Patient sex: M
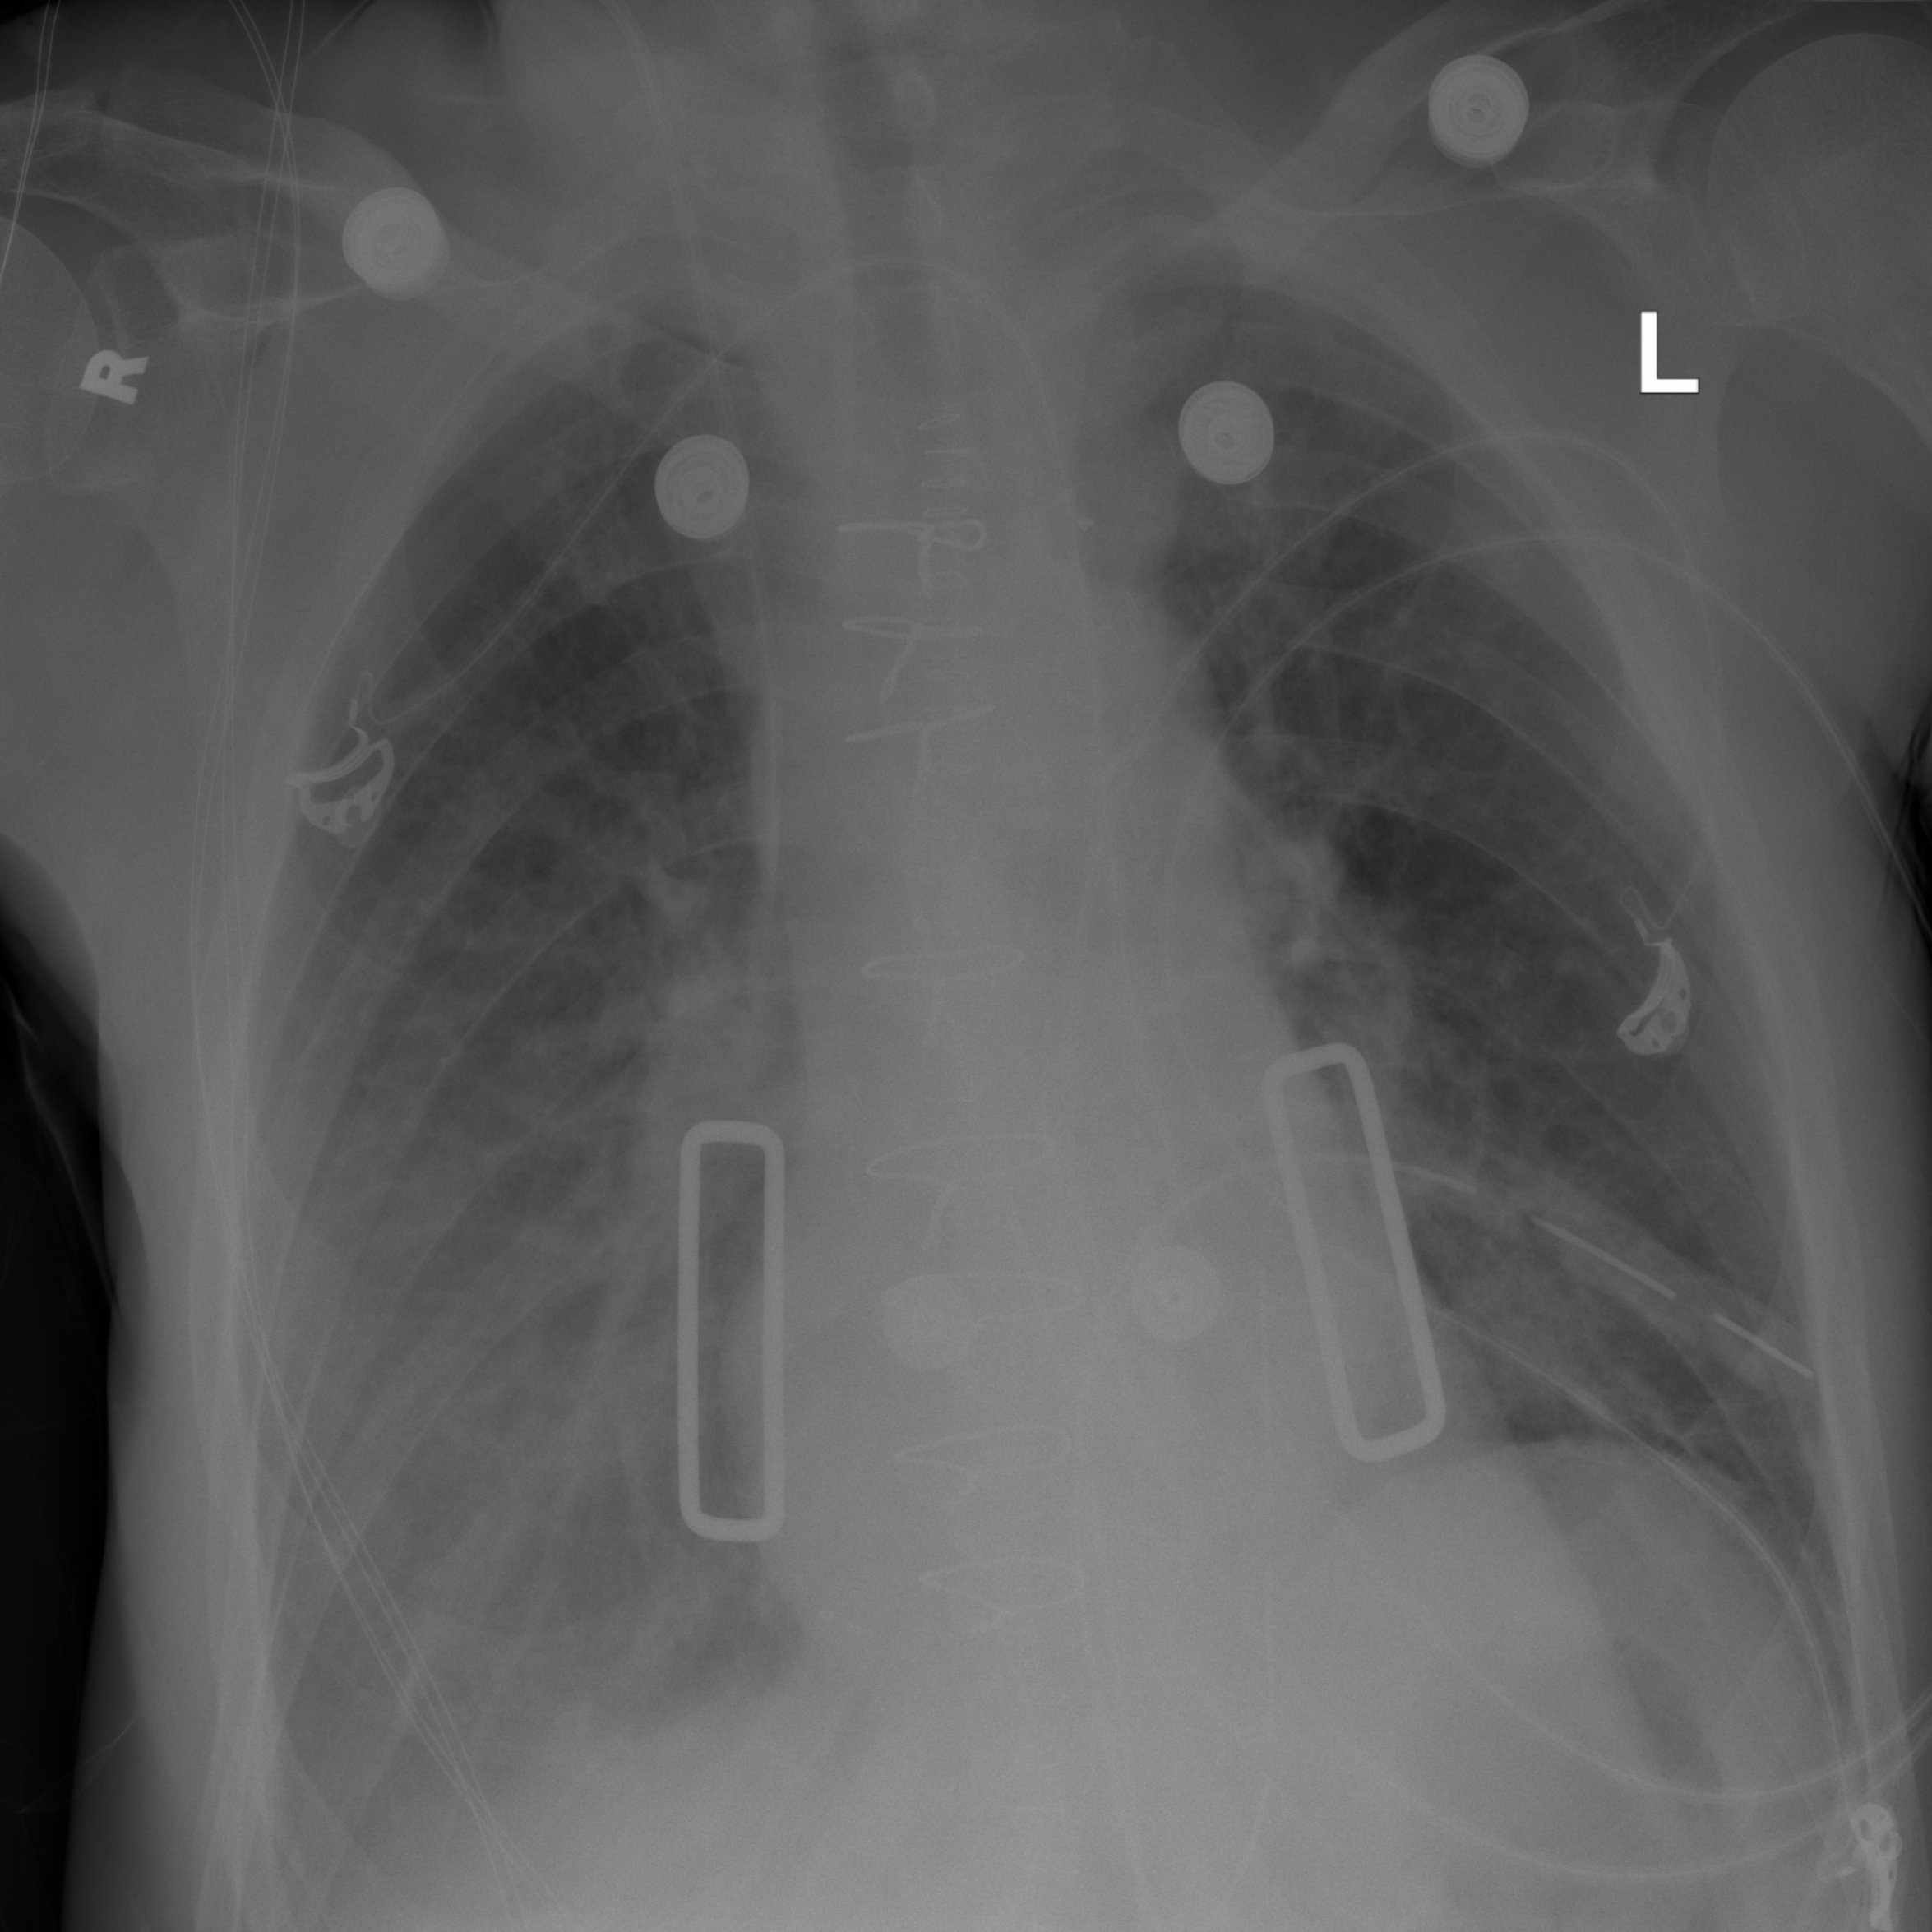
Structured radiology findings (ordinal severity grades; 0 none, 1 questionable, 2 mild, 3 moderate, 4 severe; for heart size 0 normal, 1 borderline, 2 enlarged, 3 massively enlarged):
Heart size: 0
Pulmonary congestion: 0
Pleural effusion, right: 1
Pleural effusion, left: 0
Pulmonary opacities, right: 1
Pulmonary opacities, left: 0
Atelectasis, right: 1
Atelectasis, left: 0